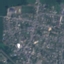
Land use / land cover: Residential